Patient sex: M
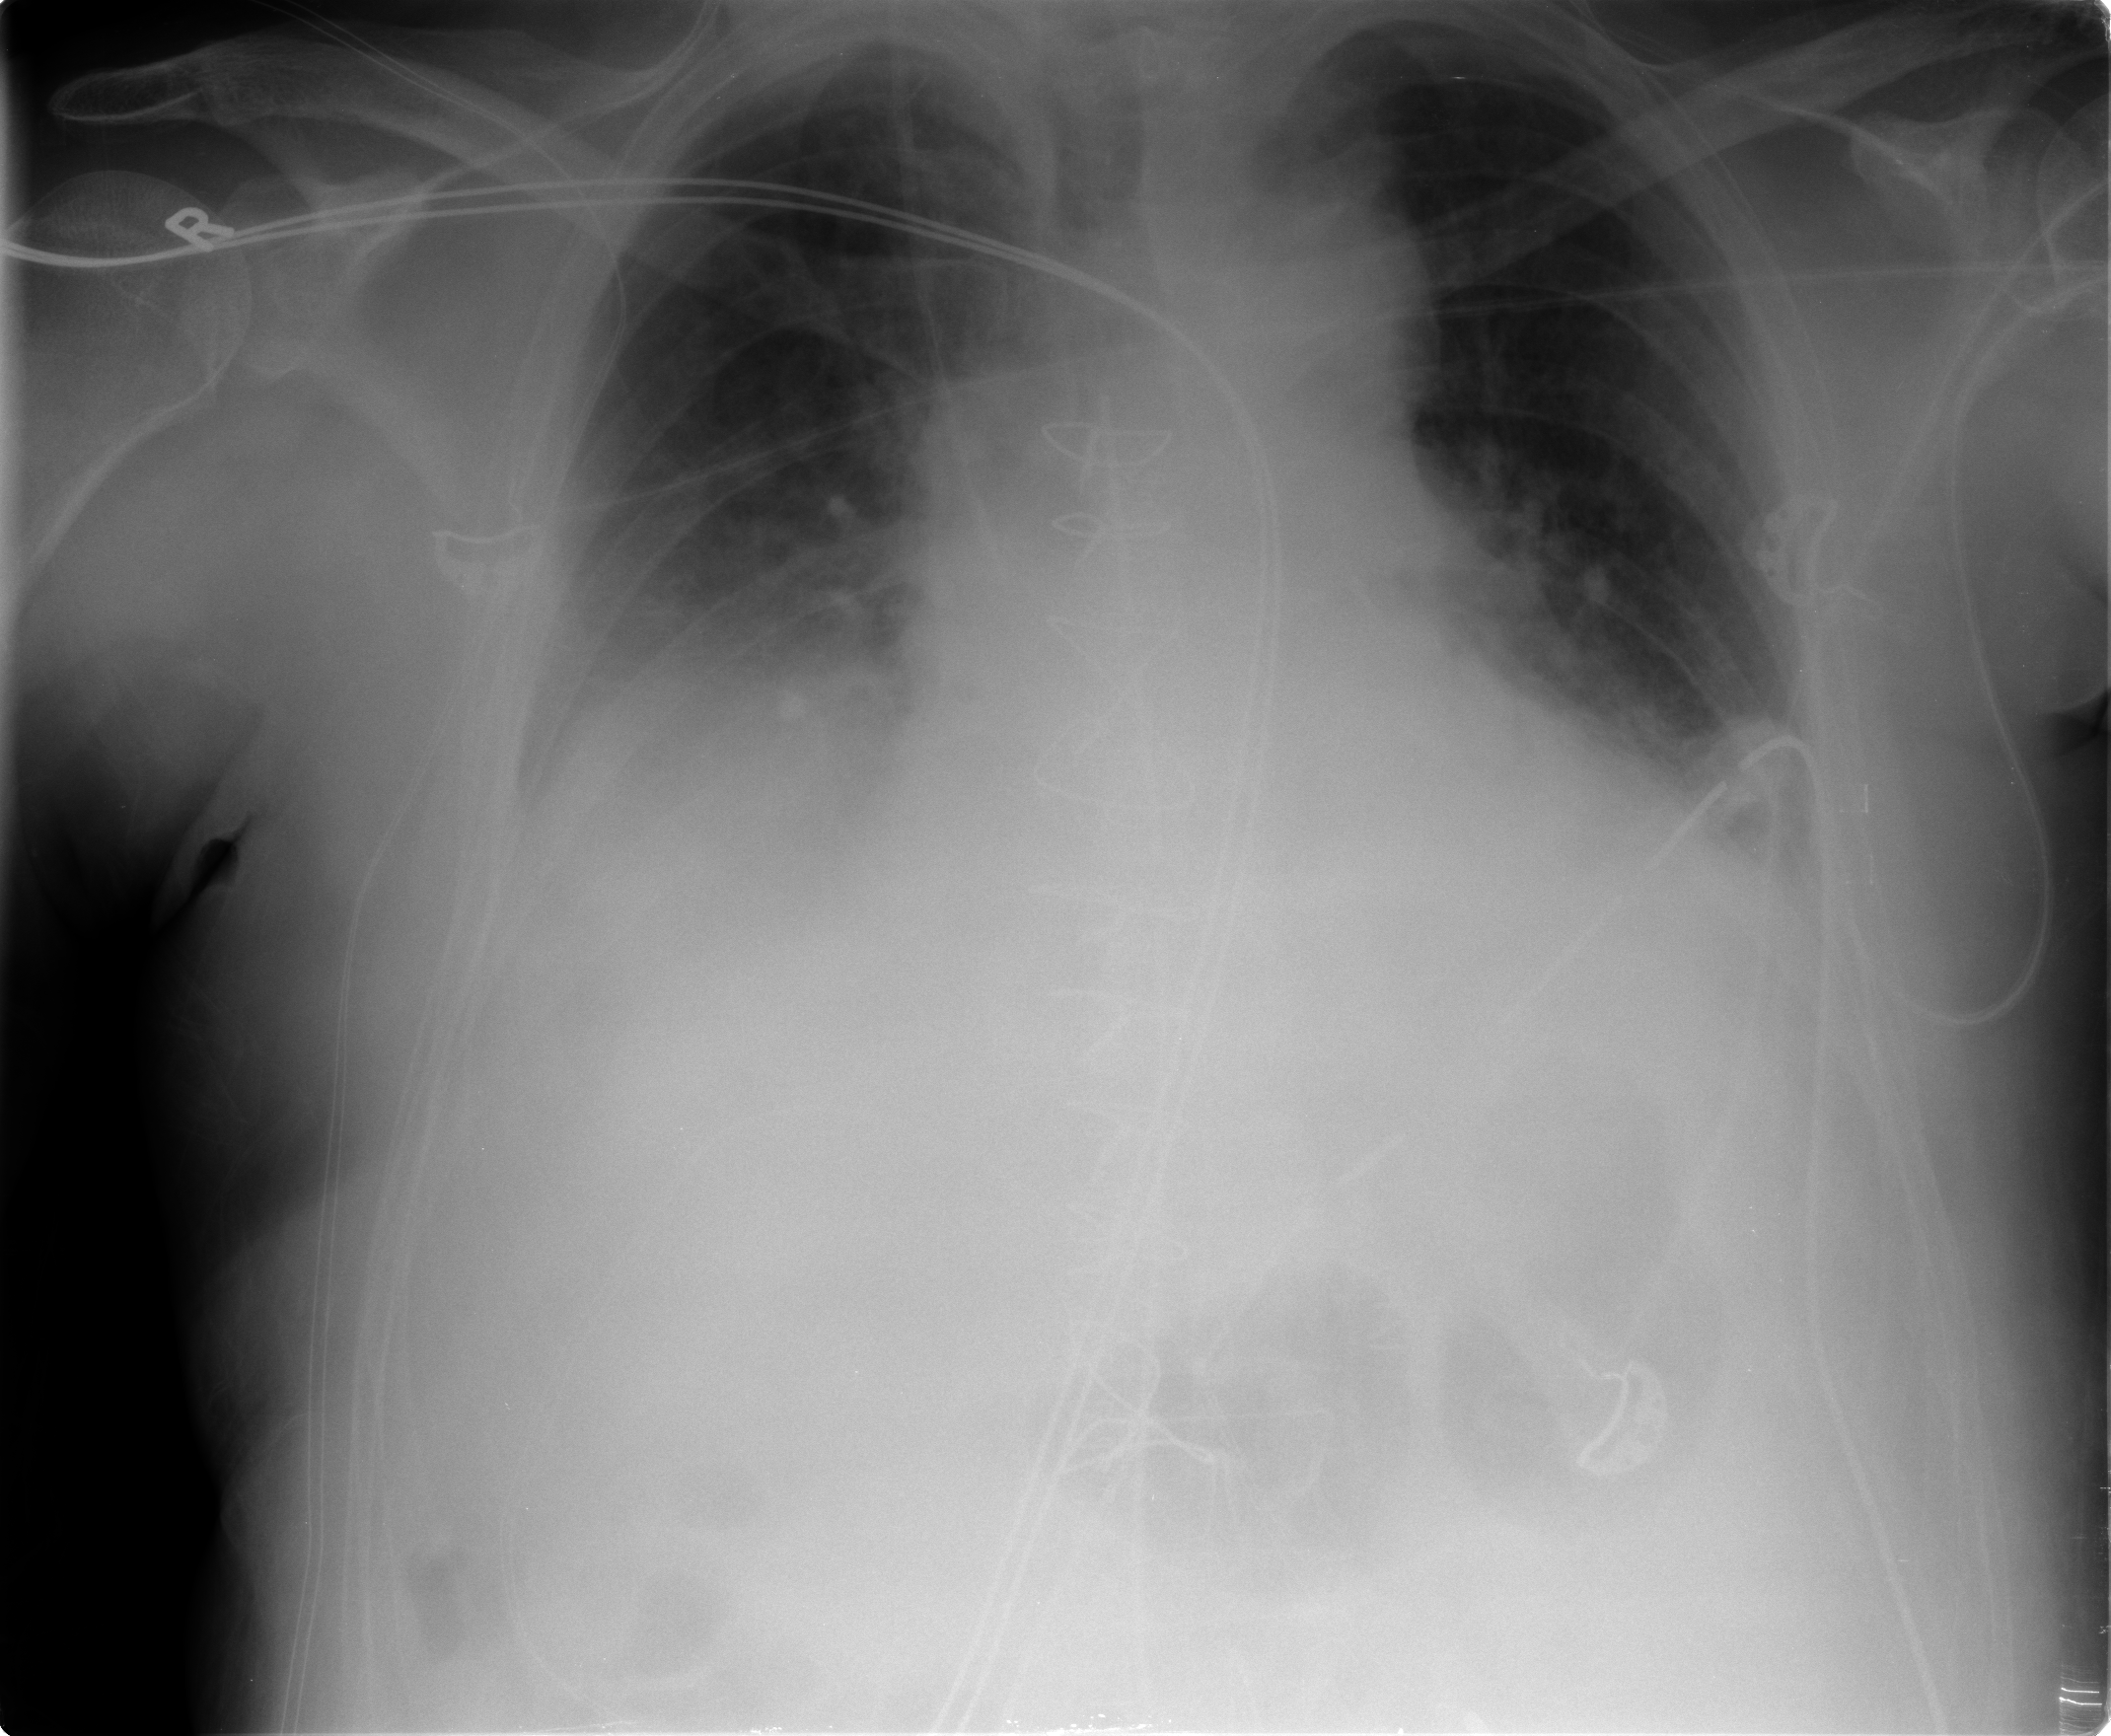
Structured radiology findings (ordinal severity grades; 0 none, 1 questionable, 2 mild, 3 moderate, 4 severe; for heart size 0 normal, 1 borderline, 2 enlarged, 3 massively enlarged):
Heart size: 2
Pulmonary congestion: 2
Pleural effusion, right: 3
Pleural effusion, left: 3
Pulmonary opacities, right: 0
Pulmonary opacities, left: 0
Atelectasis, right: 3
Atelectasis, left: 3